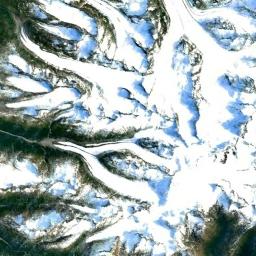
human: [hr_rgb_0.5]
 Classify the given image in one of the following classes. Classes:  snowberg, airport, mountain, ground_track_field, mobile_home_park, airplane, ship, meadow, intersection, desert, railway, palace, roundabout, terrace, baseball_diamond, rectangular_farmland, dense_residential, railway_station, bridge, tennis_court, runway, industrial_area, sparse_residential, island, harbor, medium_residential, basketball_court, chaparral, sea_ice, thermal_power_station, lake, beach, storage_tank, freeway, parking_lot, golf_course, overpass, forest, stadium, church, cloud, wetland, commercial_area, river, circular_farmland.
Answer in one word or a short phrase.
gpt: snowberg